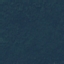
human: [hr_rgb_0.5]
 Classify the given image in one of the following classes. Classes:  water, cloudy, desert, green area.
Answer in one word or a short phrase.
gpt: green area